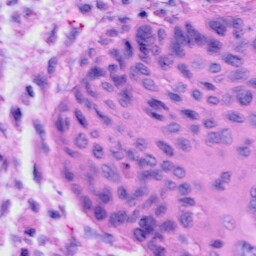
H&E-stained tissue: Cervix